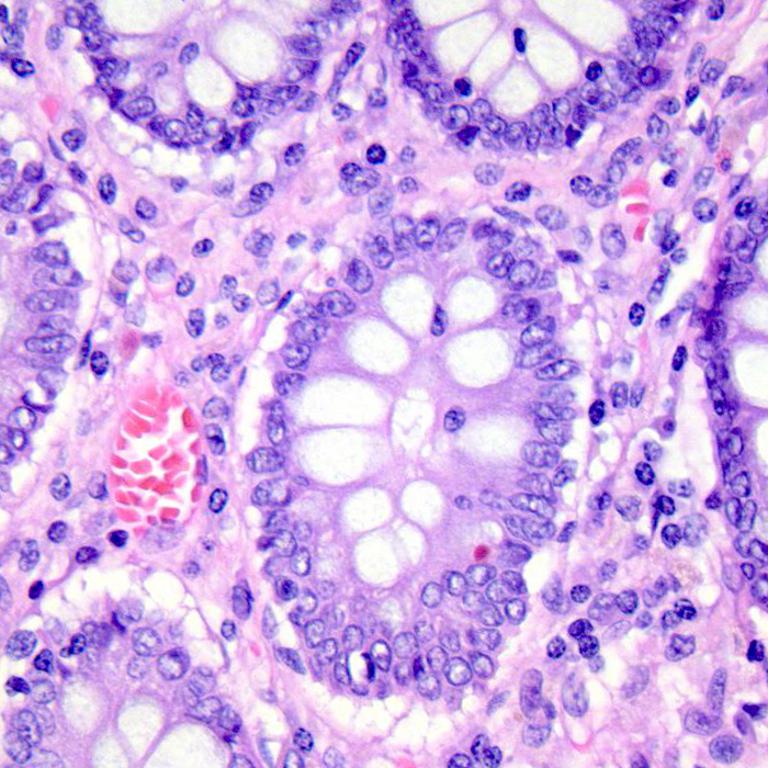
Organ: colon
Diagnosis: benign